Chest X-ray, PA view. Patient: 60 years old, sex F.
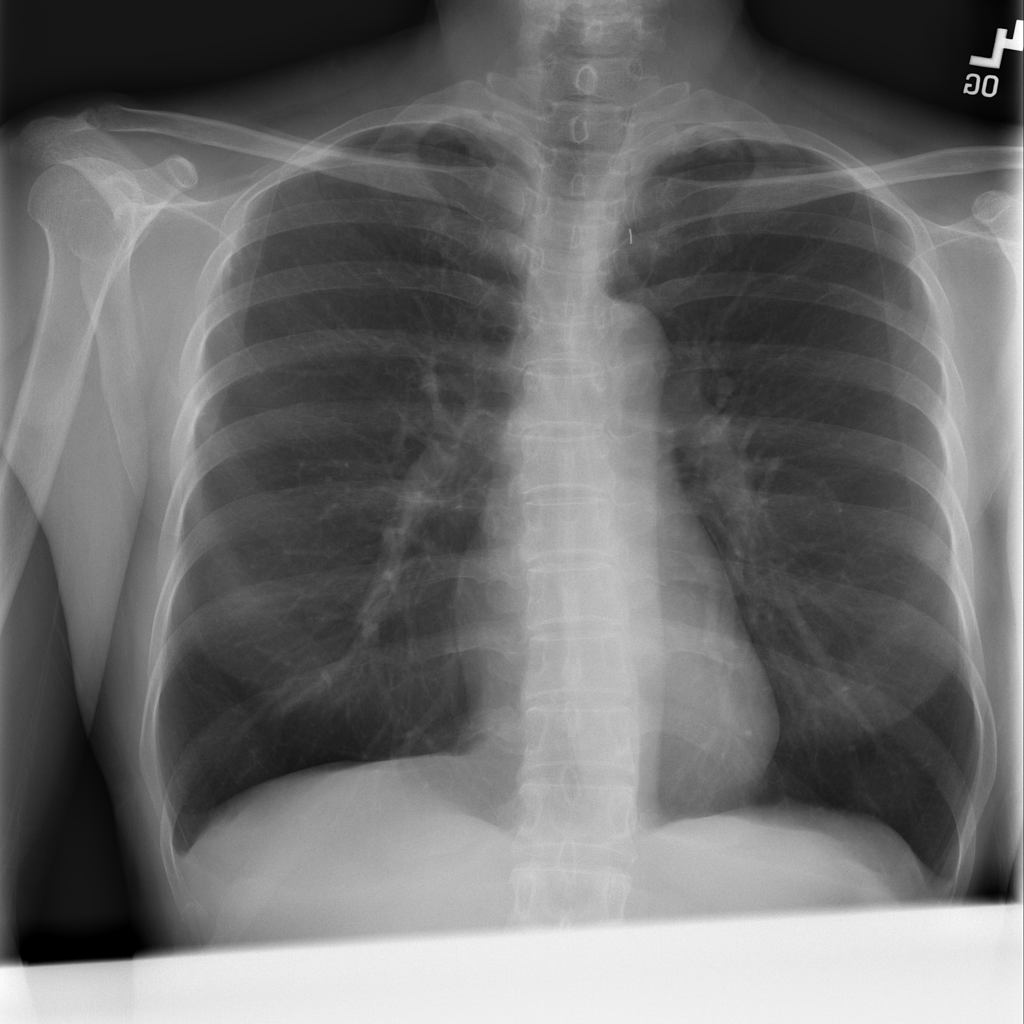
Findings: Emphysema